高一 · 计数
（2019 秋$\cdot$广东期末）已知某保险公司的某险种的基本保费为 $a$ （单位：元），继续购买该险种的投保人称为续保人, 续保人本年度的保费与其上年度出险次数的关联如下:

| 上年度出险次数 |    0    |  1   |    2    |    3    | $\geqslant 4$ |
| :------------: | :-----: | :--: | :-----: | :-----: | :-----------: |
|   保费 (元)    | $0.9 a$ | $a$  | $1.5 a$ | $2.5 a$ |     $4 a$     |

随机调查了该险种的 400 名续保人在一年内的出险情况，得到下表:

| 出险次数 |  0   |  1   |  2   |  3   | $\geqslant 4$ |
| :------: | :--: | :--: | :--: | :--: | :-----------: |
|   频数   | 280  |  80  |  24  |  12  |       4       |

该保险公司这种保险的赔付规定如下:

|   出险序次    | 第 1 次 | 第 2 次 | 第 3 次 | 第 4 次 | 第 5 次及以上 |
| :-----------: | :-----: | :-----: | :-----: | :-----: | :-----------: |
| 赔付金额 (元) | $2.5 a$ | $1.5 a$ |   $a$   | $0.5 a$ |       0       |

将所抽样本的频率视为概率.

（I ）求本年度续保人保费的平均值的估计值;

（II）按保险合同规定，若续保人在本年度内出险 3 次，则可获得赔付 $(2.5 a+1.5 a+a)$ 元; 若续保人在本年度内出险 6 次, 则可获得赔付 $(2.5 a+1.5 a+a+0.5 a)$ 元; 依此类推, 求本年度续保人所获赔付金额的平均值的估计值;

（III）续保人原定约了保险公司的销售人员在上午 10：30 11：30 之间上门签合同，因为续保人临时有事, 外出的时间在上午 10：45 11：05 之间, 请问续保人在离开前见到销售人员的概率是多少?
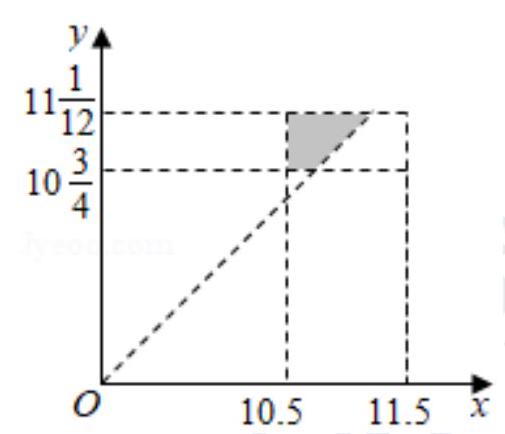
答案: 解: ( I ) 由题意可得

| 保费 (元) | $0.9 a$ | $a$  | $1.5 a$ | $2.5 a$ | $4 a$ |
| :-------: | :-----: | :--: | :-----: | :-----: | :---: |
|   概率    |   0.7   | 0.2  |  0.06   |  0.03   | 0.01  |

本年度续保人保费的平均值的估计值为 $0.9 a \times 0.7+a \times 0.2+1.5 a \times 0.06+2.5 a \times 0.03+4 a \times 0.01=$ $1.035 a ;$

( II) 由题意可得

| 赔偿金额（元） |  0   | $2.5 a$ | $4 a$ | $5 a$ | $5.5 a$ |
| :------------: | :--: | :-----: | :---: | :---: | :-----: |
|      概率      | 0.7  |   0.2   | 0.06  | 0.03  |  0.01   |

本年度续保人所获赔付金额的平均值的估计值 $0 \times 0.7+2.5 a \times 0.2+4 a \times 0.06+5 a \times 0.03+5.5 a \times 0.01=$ $0.945 a$;

（III）设保险公司销售人员到达的时间为 $x$, 续保人离开的时间为 $y,(x, y)$ 看成平面上的点,全部结果所构成的区域为 $\Omega=\left\{(x, y) \mid 10.5 \leq x \leq 11.5,10 \frac{3}{4} \leq y \leq 11 \frac{1}{12}\right\}$,

则区域 $\Omega$ 的面积 $S(\Omega)=1 \times \frac{1}{3}=\frac{1}{3}$.

事件 $A$ 表示续保人在离开前见到销售人员，

所构成的区域为 $A=\left\{(x, y) \mid y \geq x, 10.5 \leq x \leq 11.5,10 \frac{5}{4} \leq y \leq 11 \frac{1}{12}\right\}$,

即图中的阴影部分, 其面积 $S(A)=\frac{1}{2} \times\left(\frac{1}{4}+\frac{7}{12}\right) \times \frac{1}{3}=\frac{5}{36}$.

所以 $P(A)=\frac{\frac{5}{36}}{\frac{1}{3}}=\frac{5}{12}$, 即续保人在离开前见到销售人员的概率是 $\frac{5}{12}$.